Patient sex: F
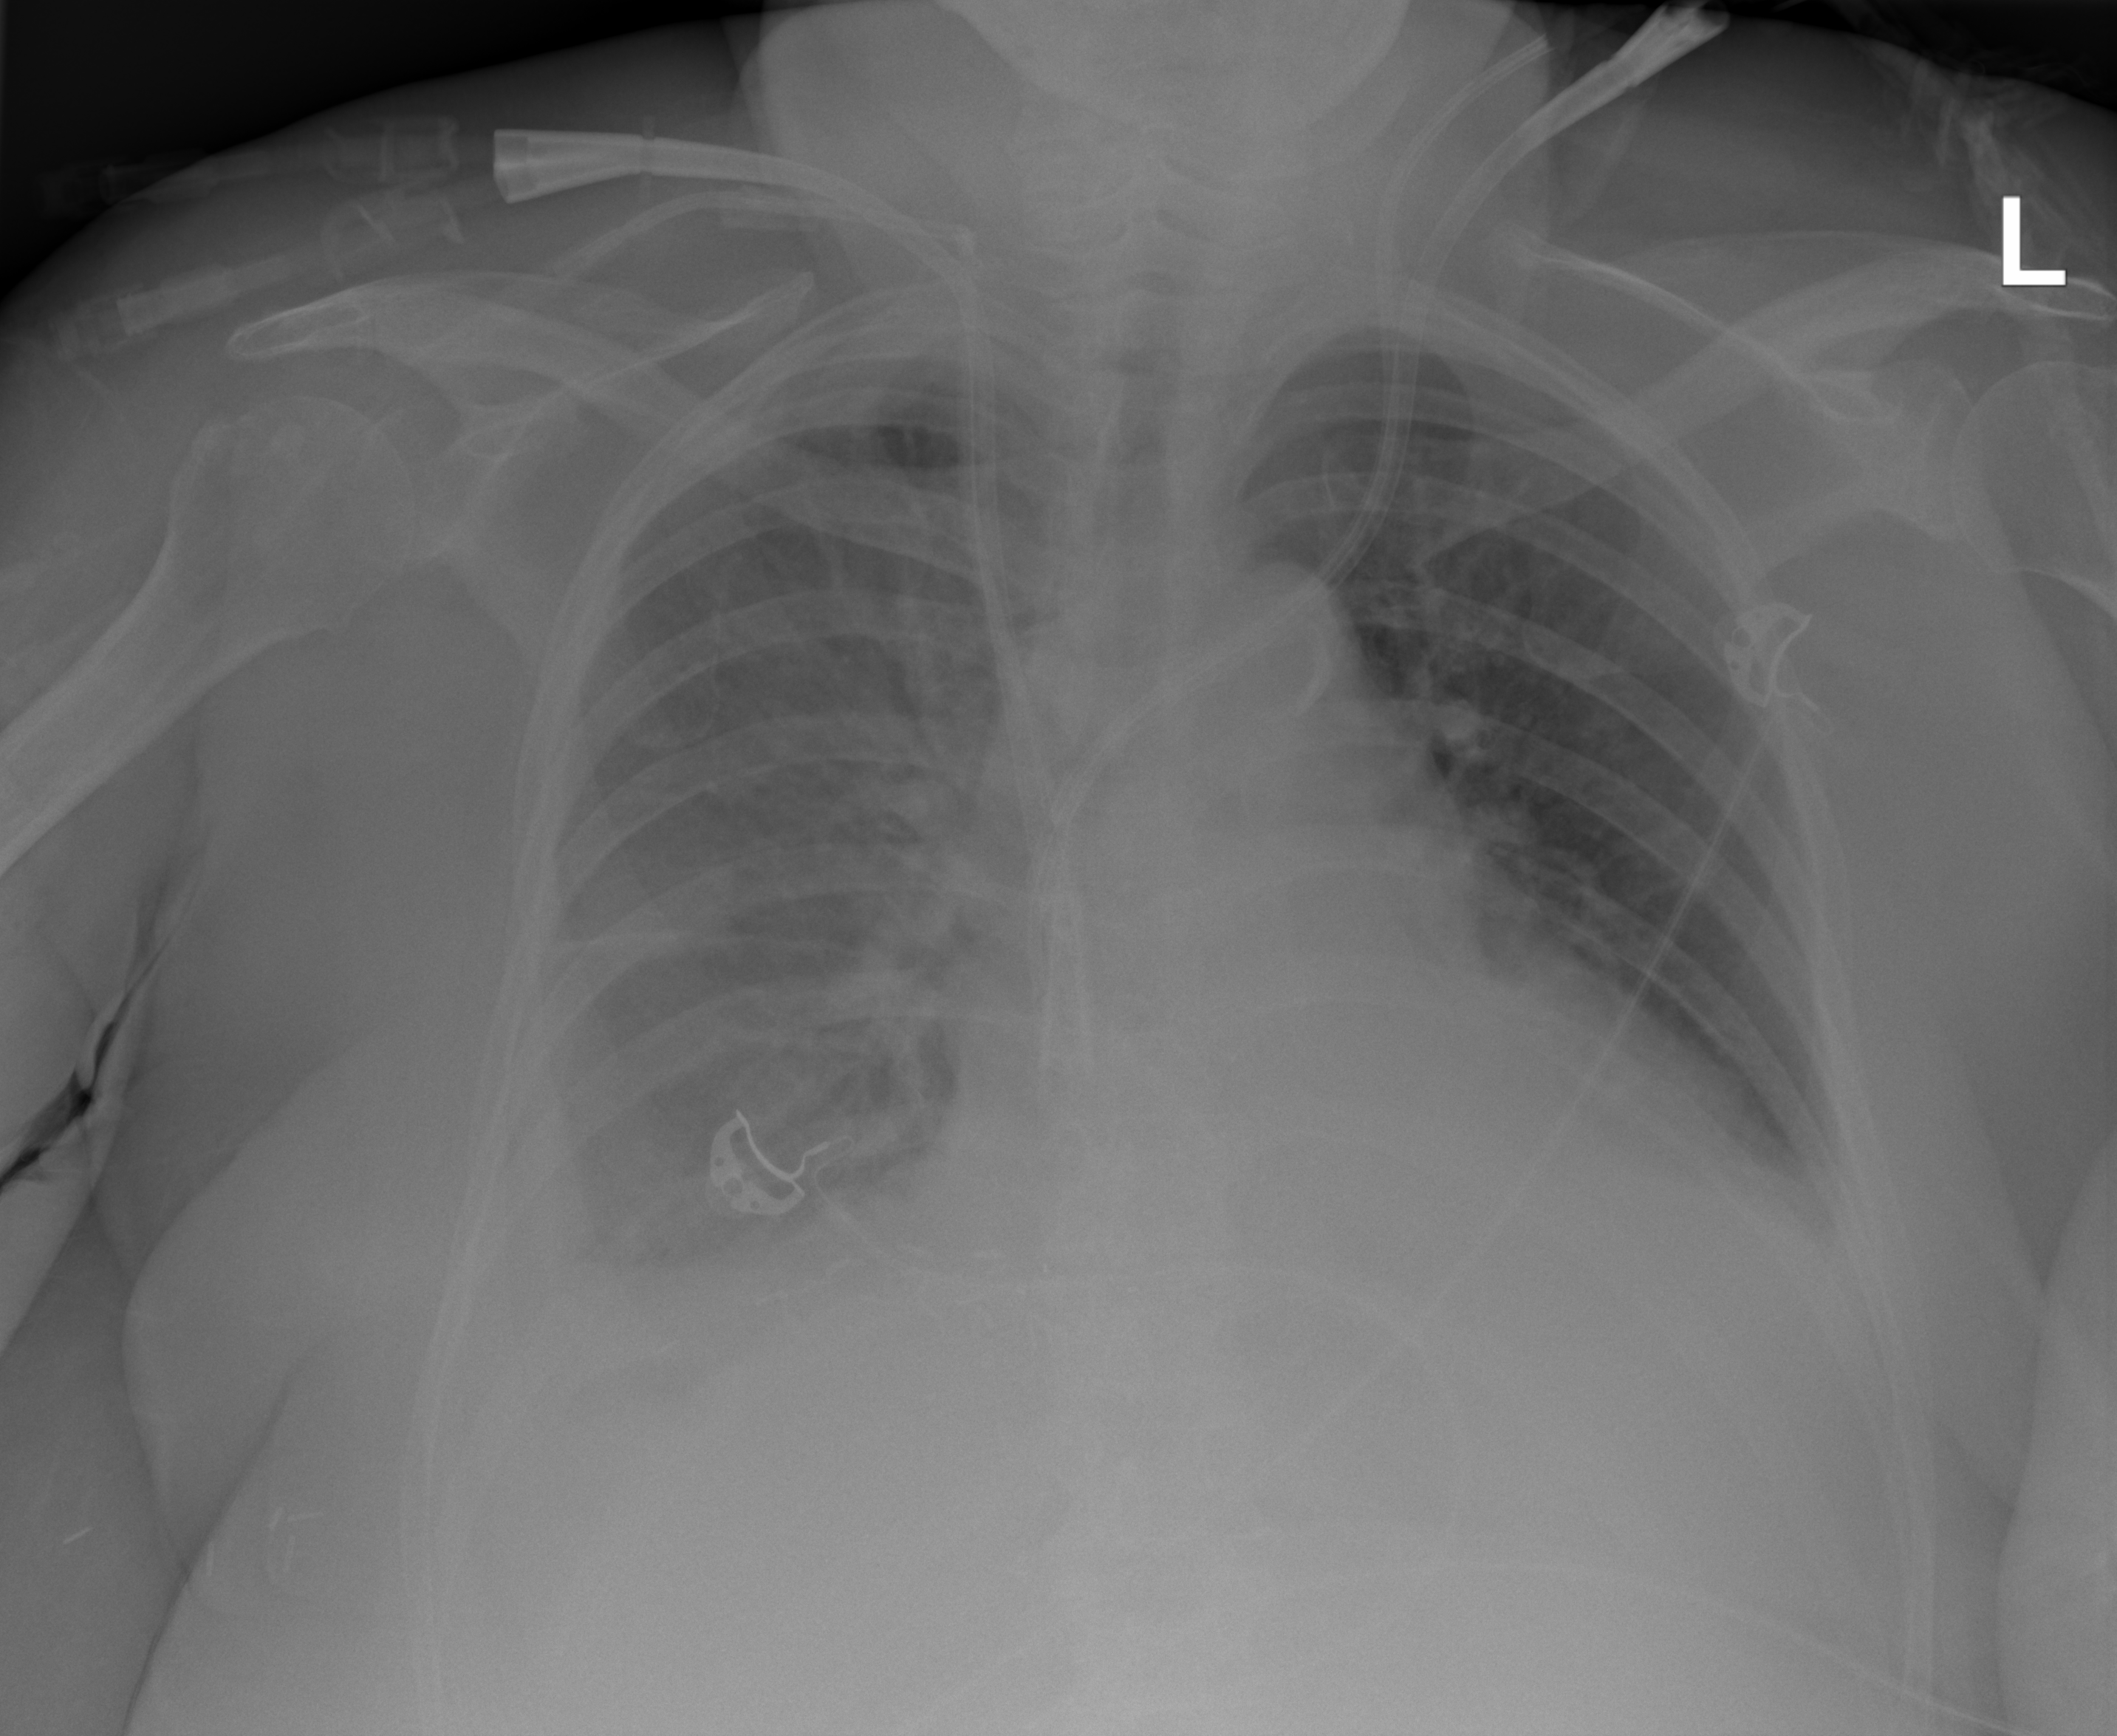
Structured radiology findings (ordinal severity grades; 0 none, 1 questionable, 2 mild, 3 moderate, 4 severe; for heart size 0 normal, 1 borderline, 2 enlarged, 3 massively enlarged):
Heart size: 0
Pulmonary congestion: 2
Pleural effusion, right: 3
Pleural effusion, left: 2
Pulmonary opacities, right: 0
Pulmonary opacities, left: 0
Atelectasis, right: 2
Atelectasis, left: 2